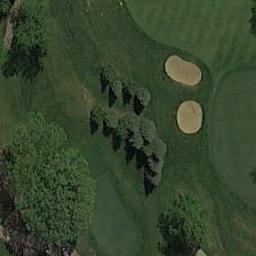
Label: golf_course